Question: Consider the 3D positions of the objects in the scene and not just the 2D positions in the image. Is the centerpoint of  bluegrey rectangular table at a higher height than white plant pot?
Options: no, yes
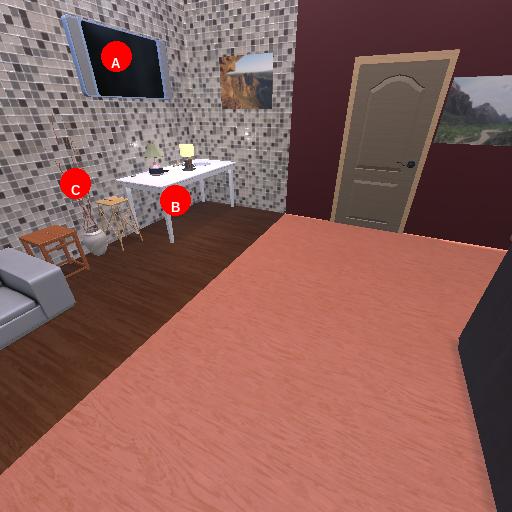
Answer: no